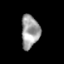
Tissue: skin
Cell type: Epithelial cells
Senescence score: 0.2027
Nuclear area (px): 592
Mean DAPI intensity: 157.704